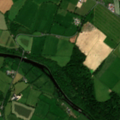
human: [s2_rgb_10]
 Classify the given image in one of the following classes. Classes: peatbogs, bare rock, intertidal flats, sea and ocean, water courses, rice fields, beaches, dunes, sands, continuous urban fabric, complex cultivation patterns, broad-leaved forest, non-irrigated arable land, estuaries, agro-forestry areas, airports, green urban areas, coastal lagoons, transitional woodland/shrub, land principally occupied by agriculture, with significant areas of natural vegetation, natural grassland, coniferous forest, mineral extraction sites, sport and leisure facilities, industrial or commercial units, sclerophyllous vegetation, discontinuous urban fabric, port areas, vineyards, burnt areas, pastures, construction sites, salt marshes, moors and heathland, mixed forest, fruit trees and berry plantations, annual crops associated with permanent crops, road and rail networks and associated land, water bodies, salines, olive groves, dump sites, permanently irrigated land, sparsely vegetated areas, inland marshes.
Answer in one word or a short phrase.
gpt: discontinuous urban fabric, pastures, land principally occupied by agriculture, with significant areas of natural vegetation, broad-leaved forest